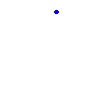
Particle: kaon